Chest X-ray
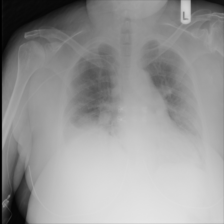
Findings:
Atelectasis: positive
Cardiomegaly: negative
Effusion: negative
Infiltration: negative
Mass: negative
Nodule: negative
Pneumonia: negative
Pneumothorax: negative
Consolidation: positive
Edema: negative
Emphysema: negative
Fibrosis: negative
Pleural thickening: negative
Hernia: negative